Field crop: maize
Growth stage: 2
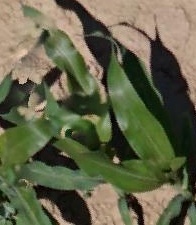
Species: maize